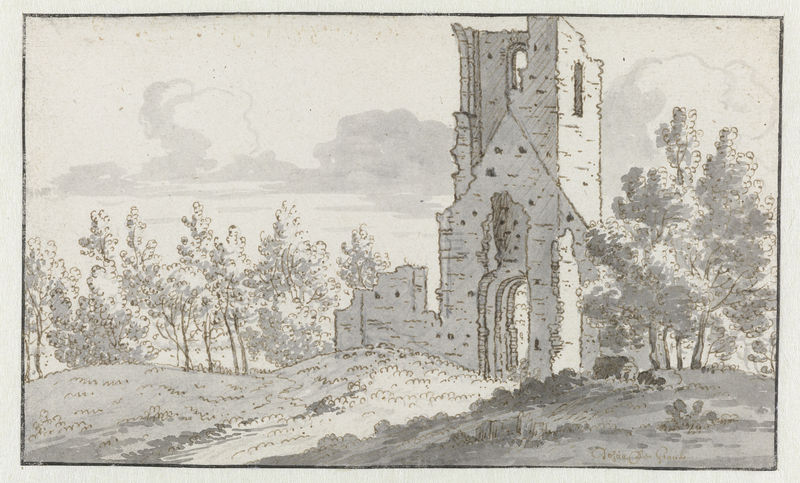
Titel: Ruïne van de kerk van Eikenduinen
Künstler: Josua de Grave
Standort: Amsterdam
Institution: Rijksmuseum
Schlagwörter: gravure, arbre, ciel, clocher, monument, esquisse, dessin, nuage, chapelle, église, chateau, voute, mur, tour, ruine, lithographie, préparatoire, eau-forte, payysage, en ruine, pelerinage